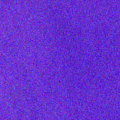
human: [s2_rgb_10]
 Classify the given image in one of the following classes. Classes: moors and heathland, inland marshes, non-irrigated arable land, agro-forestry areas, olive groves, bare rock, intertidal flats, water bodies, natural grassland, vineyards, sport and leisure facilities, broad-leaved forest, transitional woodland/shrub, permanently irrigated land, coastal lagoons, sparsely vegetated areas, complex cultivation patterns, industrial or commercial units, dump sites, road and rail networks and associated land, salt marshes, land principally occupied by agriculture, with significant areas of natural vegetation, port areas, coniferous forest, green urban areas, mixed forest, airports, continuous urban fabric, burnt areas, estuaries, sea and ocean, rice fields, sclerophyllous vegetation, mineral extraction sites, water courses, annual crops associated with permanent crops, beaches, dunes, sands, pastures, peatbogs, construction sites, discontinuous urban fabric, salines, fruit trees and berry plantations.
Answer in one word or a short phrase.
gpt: water bodies